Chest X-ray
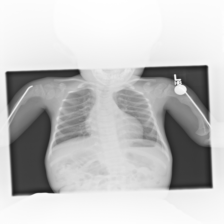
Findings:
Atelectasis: negative
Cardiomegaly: negative
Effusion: negative
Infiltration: negative
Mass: negative
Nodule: negative
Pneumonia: negative
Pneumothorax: negative
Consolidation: negative
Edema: negative
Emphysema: negative
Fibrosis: negative
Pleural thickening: negative
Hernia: negative